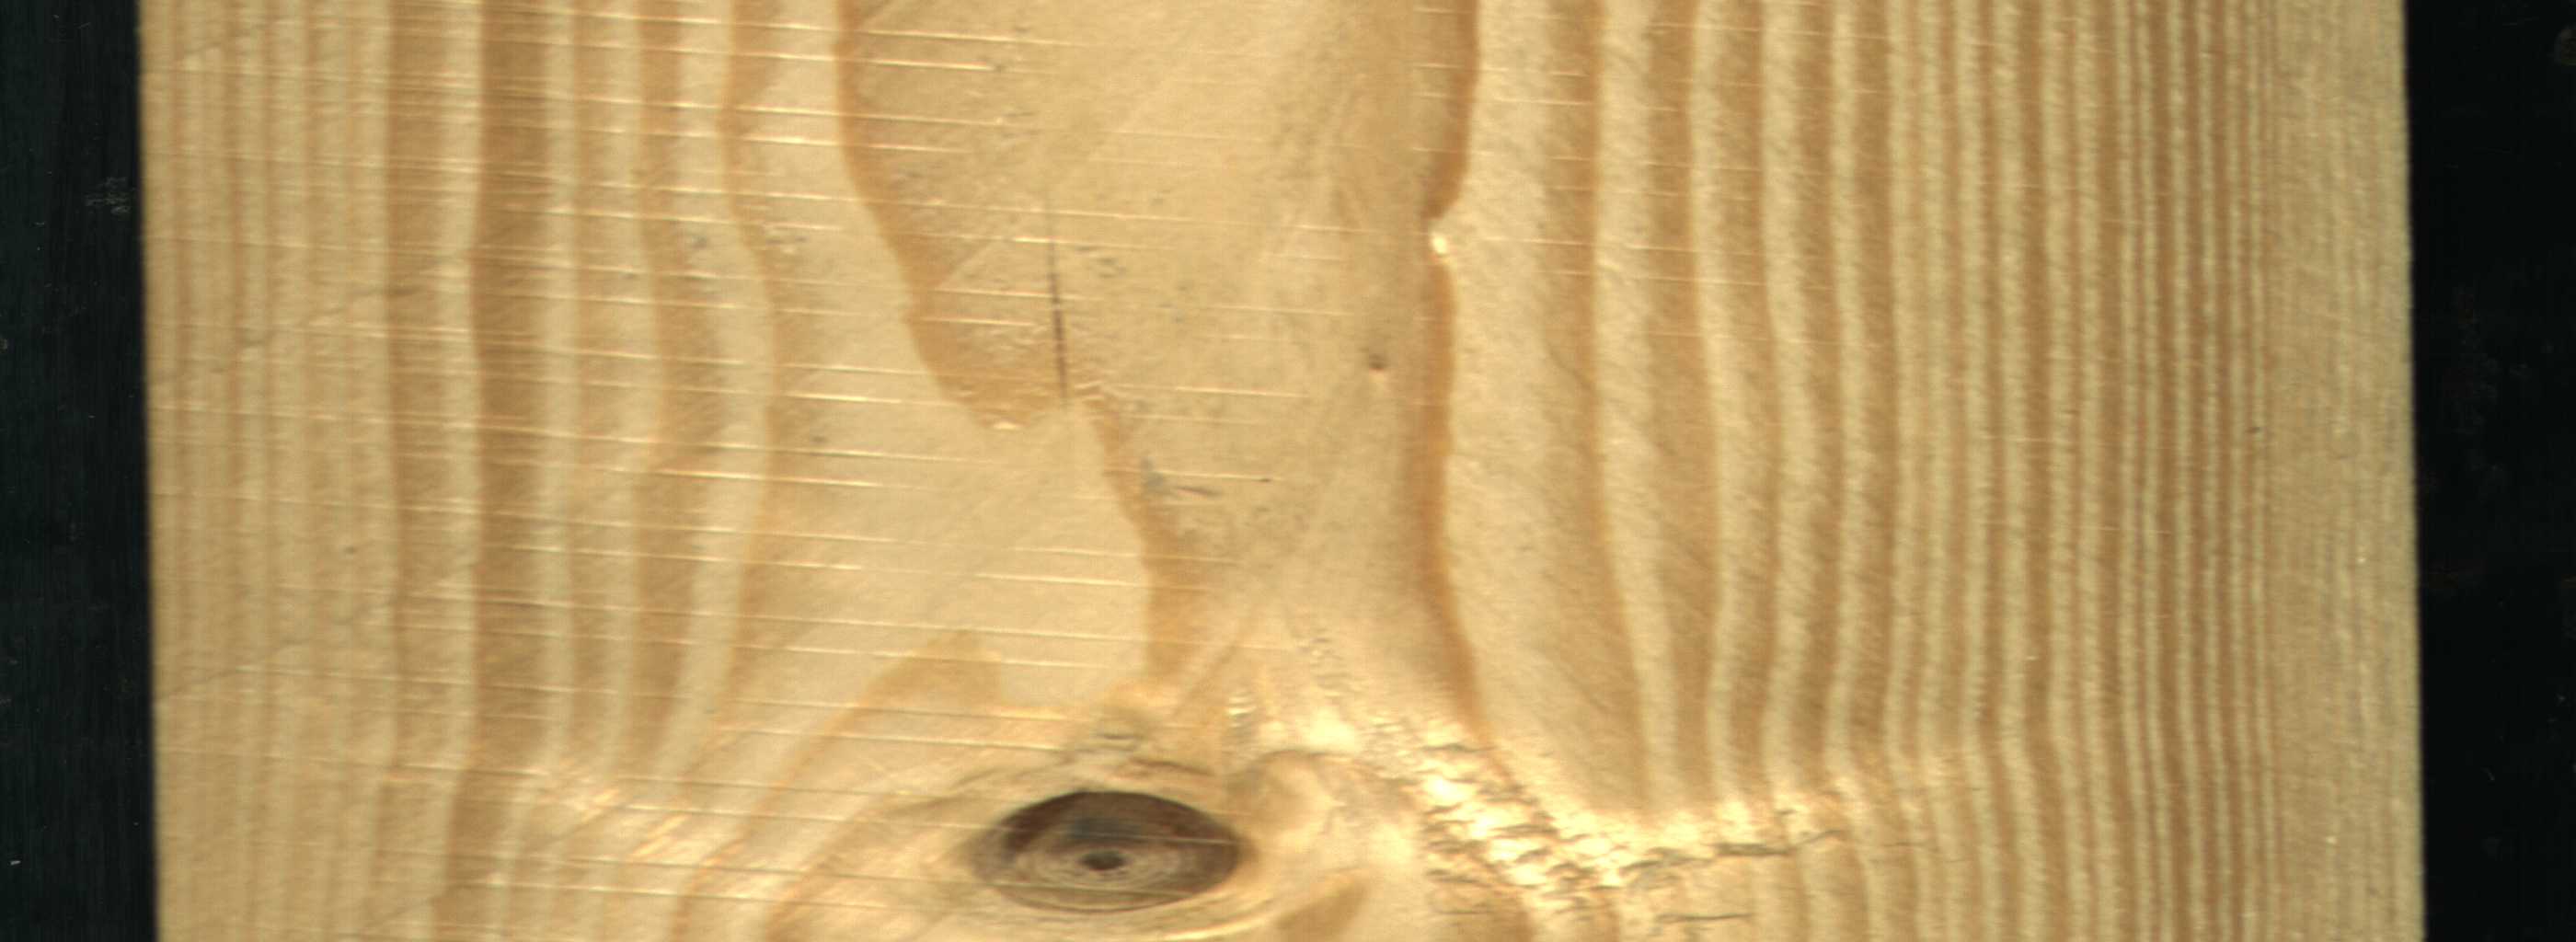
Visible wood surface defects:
Live_Knot